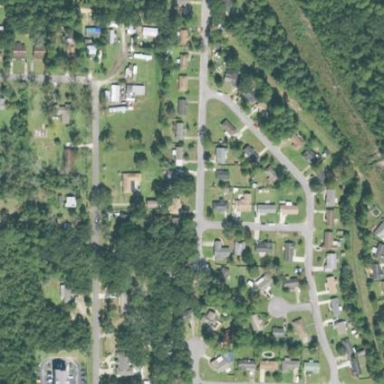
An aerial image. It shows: This residential area consists of single-family homes.